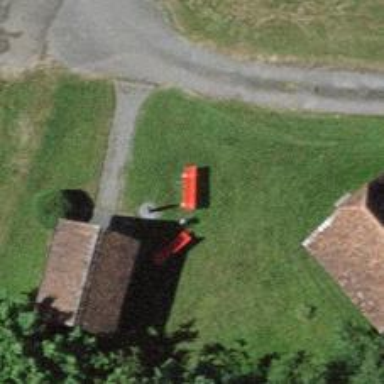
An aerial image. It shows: Red bench.